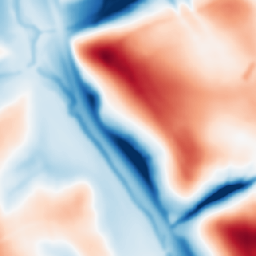
Category: multiscale
Decomposition family: dog_multiscale
Decomposition parameters: sigma_ratio: 2
n_scales: 4
base_sigma: 2
Upsampling method: area
Upsampling parameters: scale: 8
Upsampling scale: 8